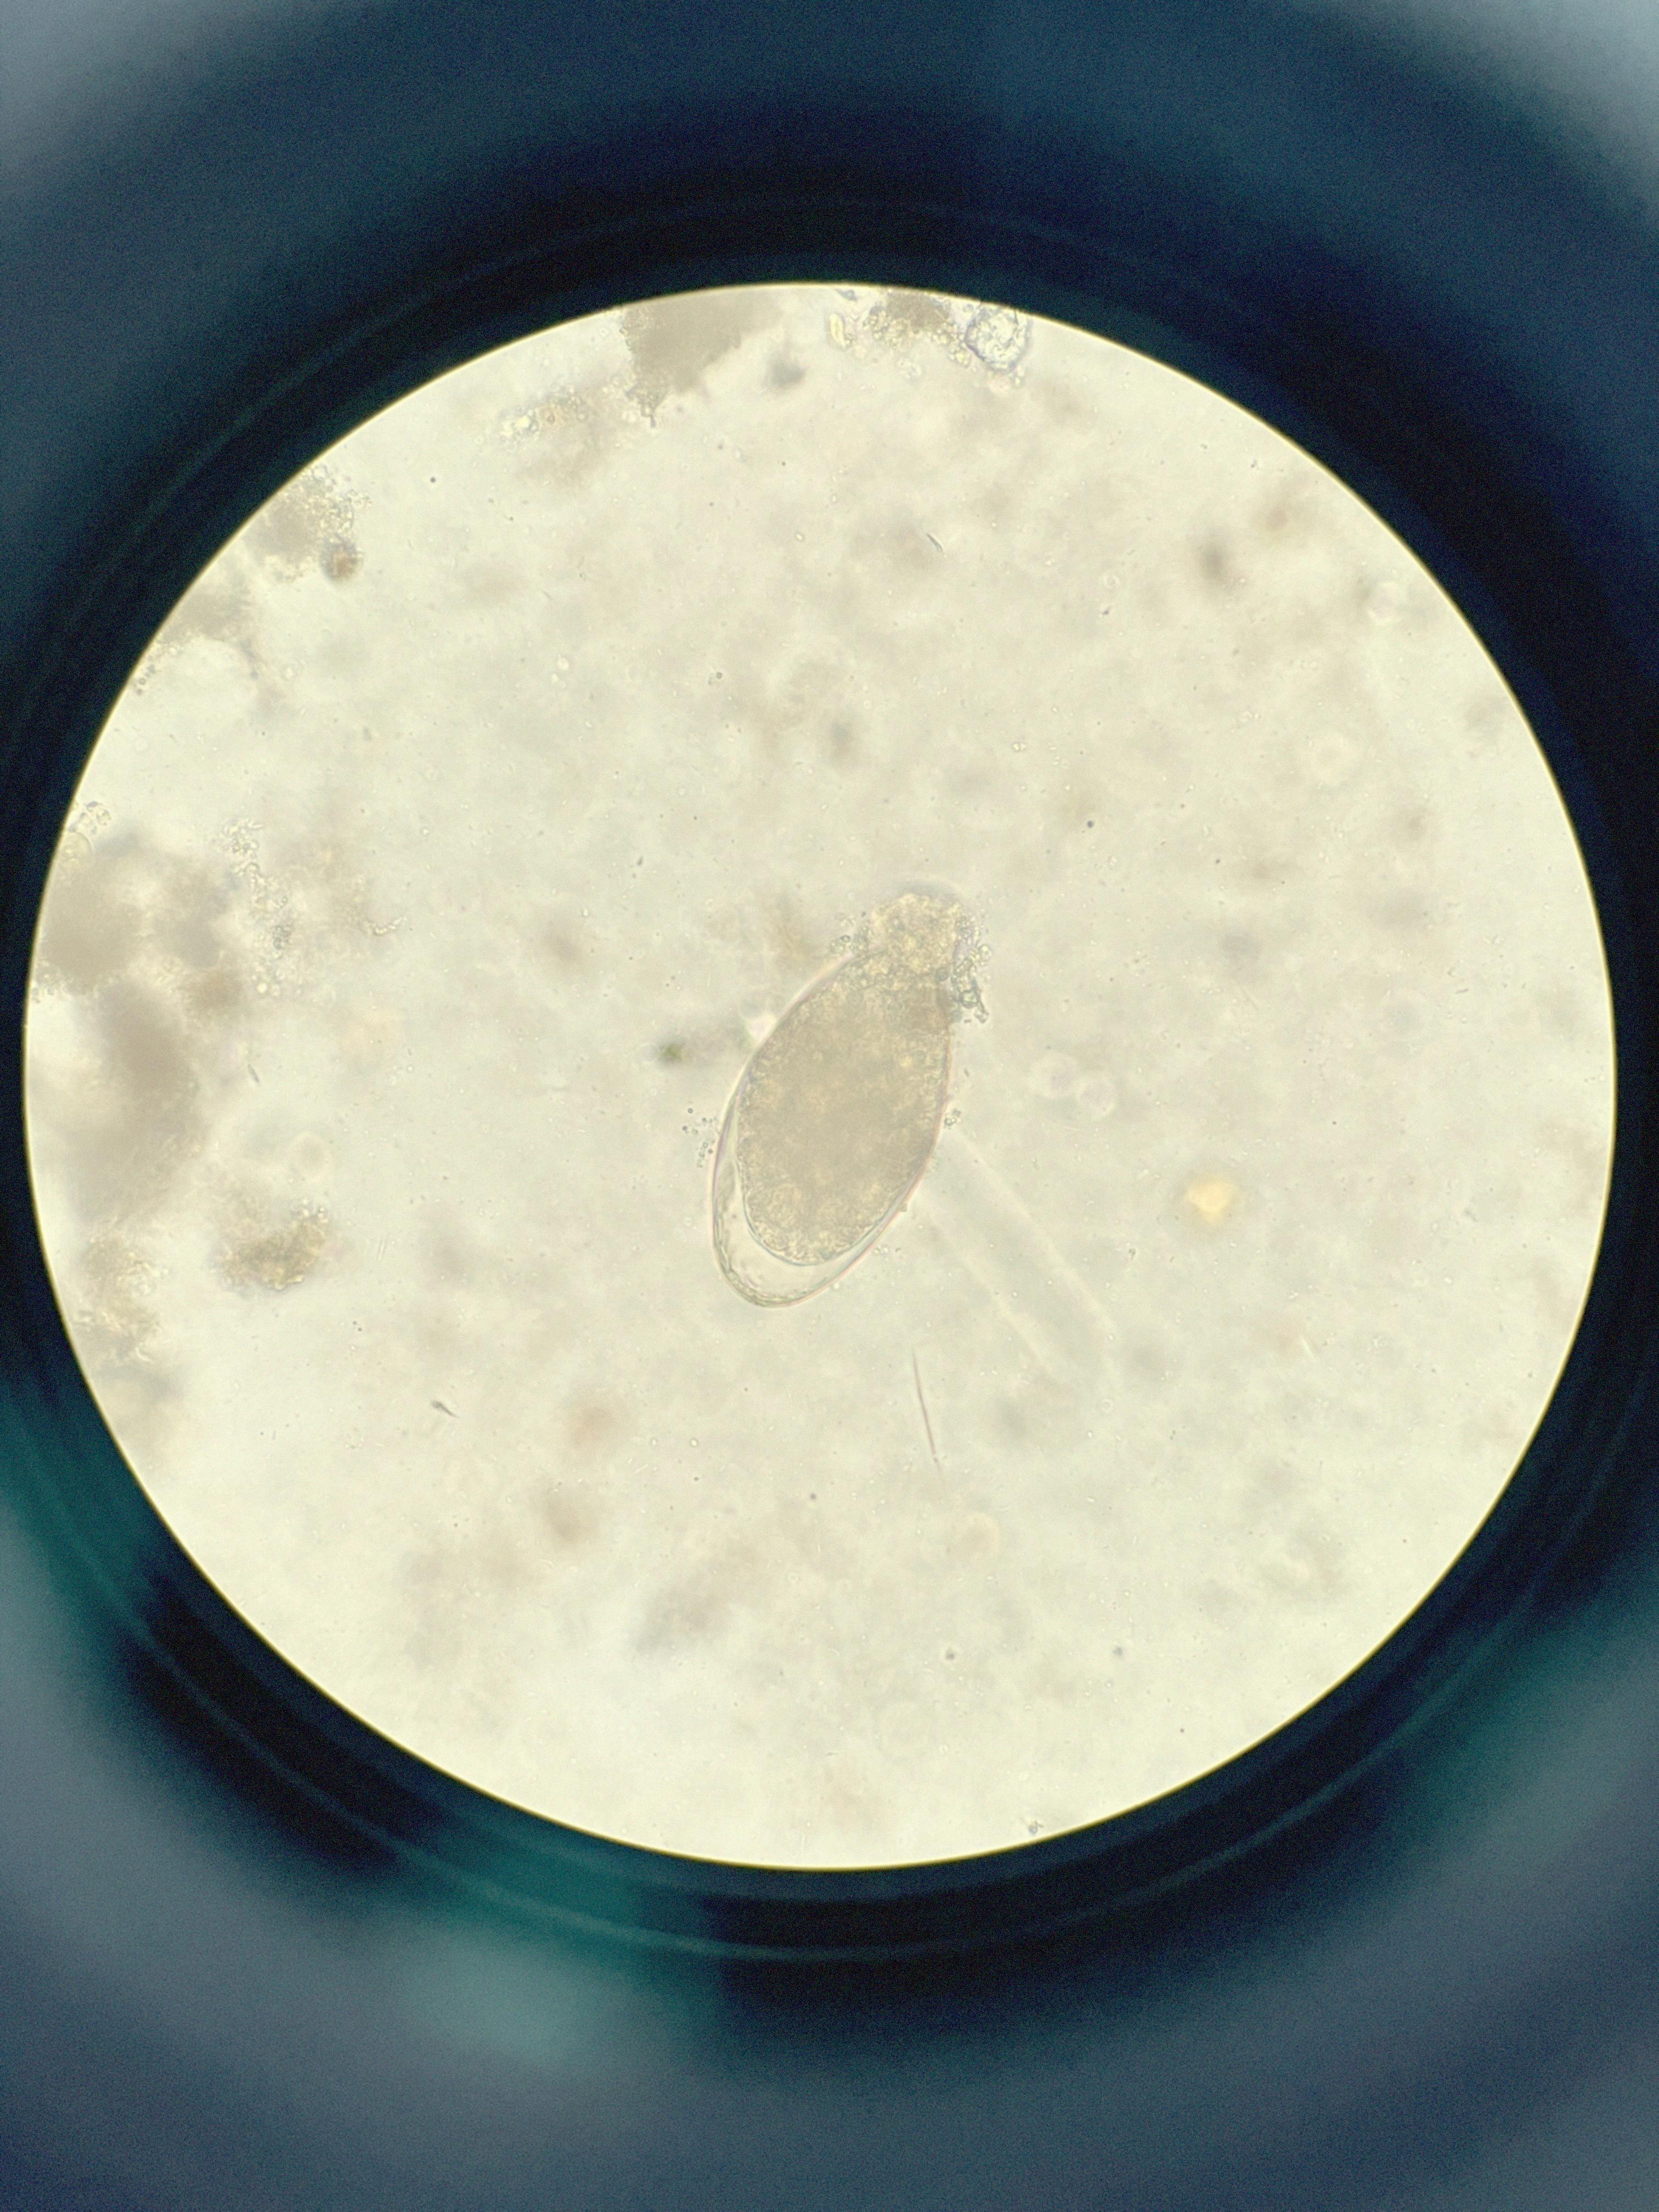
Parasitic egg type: Fasciolopsis buski